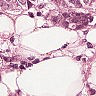
Metastatic tissue present: yes